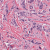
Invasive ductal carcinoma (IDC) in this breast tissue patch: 1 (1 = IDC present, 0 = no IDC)